Question: I started off using a randomized array for a quiz that I am doing, but after I got that working I realized that there was no way for me to be able to keep track of the answer that the user selected. I had been shown how to use some shuffle algorithm but it just confused me.
So I decided to create a 'List<KeyValuePair>' to hold the answers from my dataset, the key is a string that is for the dataset row and the value is an integer, that is 1 for the correct answer then 0 for the wrong answer.
So what I am doing is, I have four buttons being stylized with css, I'm turning the button text into one of the four answers. This may sound like bad programming practice but its the only thing I can come up with and that is to change the tab order attribute to either a 1 or a 0 so I can keep track of the answer to display in a results page at the end.
The code I am using is this...
'''
ds = MyDs(1);
System.Random rnd = new System.Random();
var QA = new List<KeyValuePair<string,int>>();
QA.Add(new KeyValuePair<string, int>(ds.Tables[0].Rows[0]["CorrectAnswer"].ToString(),1));
QA.Add(new KeyValuePair<string, int>(ds.Tables[0].Rows[0]["WrongAnswer1"].ToString(), 0));
QA.Add(new KeyValuePair<string, int>(ds.Tables[0].Rows[0]["WrongAnswer2"].ToString(), 0));
QA.Add(new KeyValuePair<string, int>(ds.Tables[0].Rows[0]["WrongAnswer3"].ToString(), 0));
var myQa = QA.OrderBy(c=> rnd.Next()).Select(c=>c.Key.ToString()).ToList();
Label5.Text = ds.Tables[0].Rows[0]["Question"].ToString();
Button1.Text = myQa[0].ToString();
Button2.Text = myQa[1].ToString();
Button3.Text = myQa[2].ToString();
Button4.Text = myQa[3].ToString();
'''
this is fine when you look at myQa, the key shows up like it should but if I do this...
'''
var myQa = QA.OrderBy(c=> rnd.Next()).Select(c=>c.Key.ToString() + c.Value.ToString()).ToList();
'''
then my buttons text adds the key and value to the text, and I don't want that, I just want the key to show up in the button text, and then be able to access its value.
Any ideas or where I am missing something? I'm assuming that its in my query and I'm not sure how to fix it.
Thanks
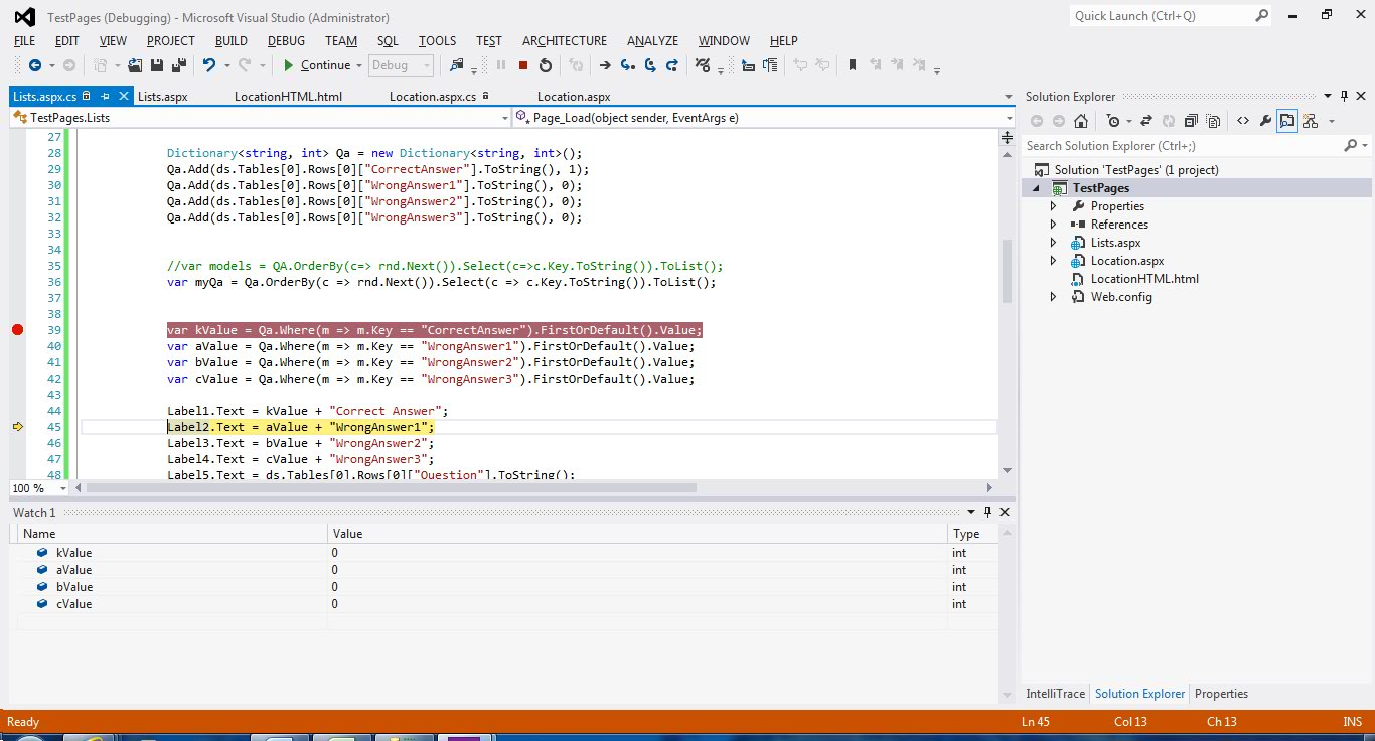
Answer: Actually you could use ToDictionary method instead of ToList. It accepts key selector and value selector parameters. And the you can
'''
var myQa = QA.OrderBy(c=> rnd.Next()).ToDictionary(ks=>ks.Key.ToString(), vs=>vs..Value.ToString());
foreach(var keyValuePair in myQa)
{
Button button = new Button();
button.Text = keyValuePair.Key;
button.Tag= keyValuePair.Value;
SomeParentControl.Controls.Add(button);
}
'''
In this way you'll have both the key and the value in one enumeration.
Also you can do like this:
'''
var myQaButtons = QA.OrderBy(c=> rnd.Next()).Select(c=>new Button{Text = c.Key, Tag = c.Value}).ToList();
myQaButtons.ForEach(b=>SomeParentControl.Controls.Add(b));
'''
Or simply
'''
var myQa = QA.OrderBy(c=> rnd.Next()).Select(c=>new {c.Key, c.Value}).ToList();
Button1.Text = myQa[0].Key;
Button1.Tag = myQa[0].Value
Button2.Text = myQa[1].Key;
Button2.Tag = myQa[1].Value;
Button3.Text = myQa[2].Key;
Button3.Tag = myQa[2].Value;
Button4.Text = myQa[3].Key;
Button4.Tag = myQa[3].Value;
'''